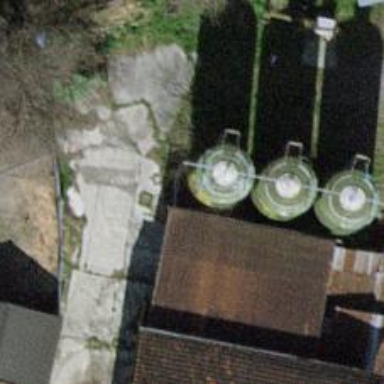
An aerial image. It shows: Silo.